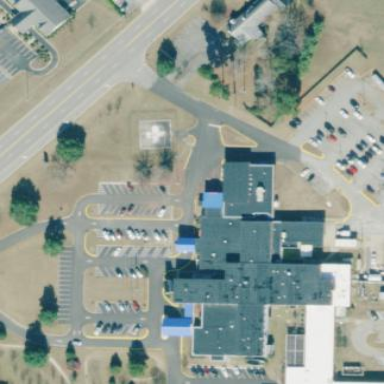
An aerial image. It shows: Hospital building.